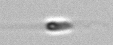
Label: flagellate_morphotype3